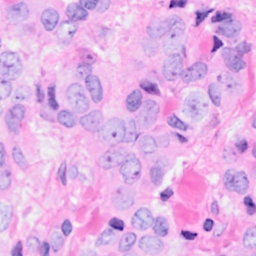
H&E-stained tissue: Breast